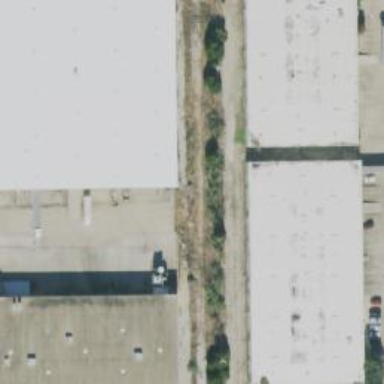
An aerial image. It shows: Abandoned railway.